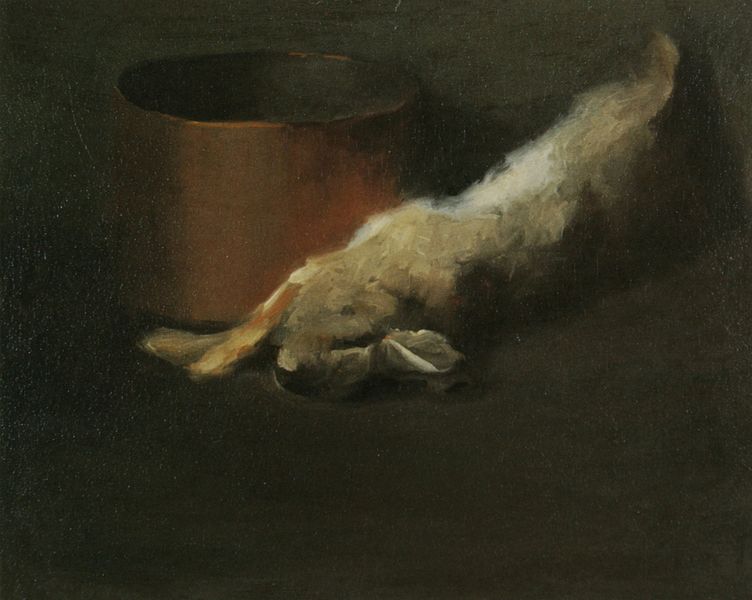
Titel: Dead Rabbit with Copper Pot
Künstler: Georgia O'Keeffe
Standort: New York
Institution: Art Students League
Schlagwörter: dunkel, kopf, weiß, grün, blume, braun, nacht, nase, schwarz, tier, schale, schüssel, tod, tot, ohren, traurig, rund, hase, stilleben, fell, topf, liegen, löffel, metall, pfoten, ring, gefäß, blut, ringe, kupfer, mahlzeit, jagd, küche, beute, kaninchen, leichenstarre, kochtopf, rost, toto, kanickel, osterhase